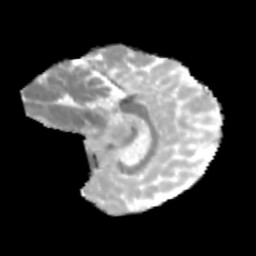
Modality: MD
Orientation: sagittal
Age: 13
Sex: male
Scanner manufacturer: siemens
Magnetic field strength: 3 T
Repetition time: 3.8 s
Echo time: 0.07 s